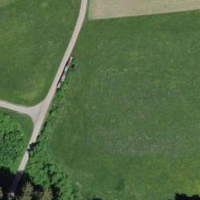
EUNIS habitat code: 25
Species observed at this site:
Prunus padus